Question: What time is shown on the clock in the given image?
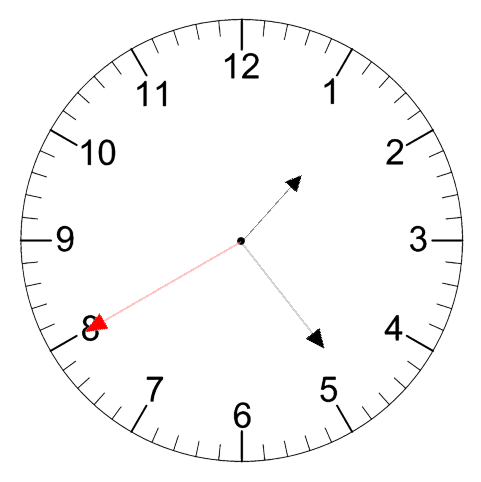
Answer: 01:23:40